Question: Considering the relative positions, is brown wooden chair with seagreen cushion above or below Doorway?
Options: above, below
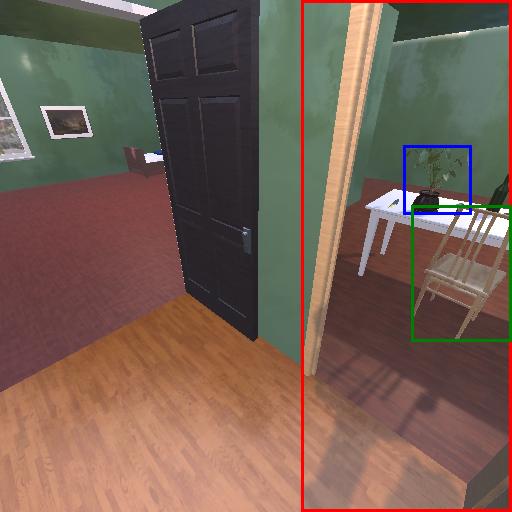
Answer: above